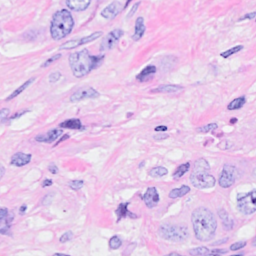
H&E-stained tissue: Breast